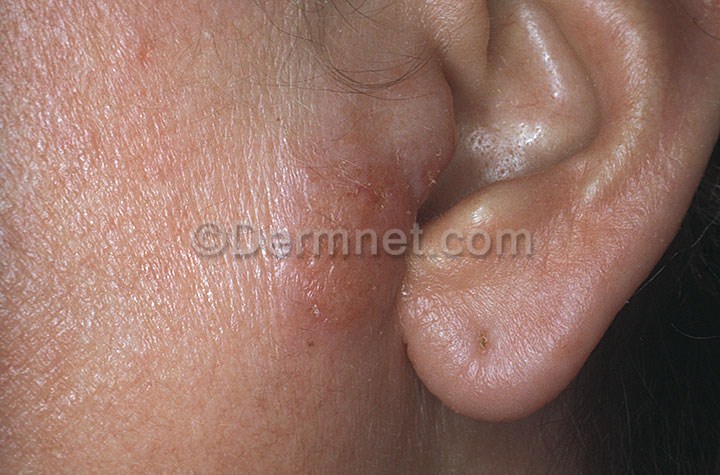
Disease: Actinic Keratosis Basal Cell Carcinoma and other Malignant Lesions